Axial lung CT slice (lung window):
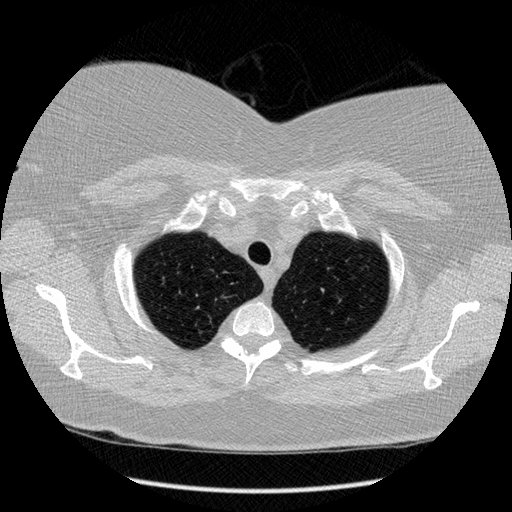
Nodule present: no